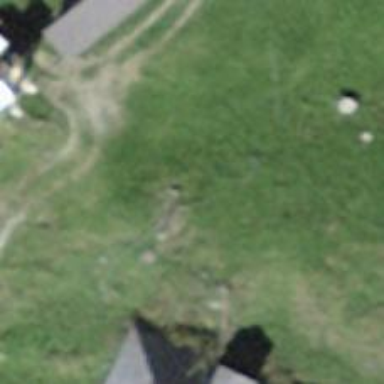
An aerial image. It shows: Isolated dwelling in remote location.